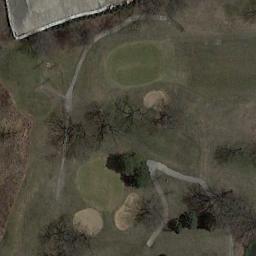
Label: golf_course